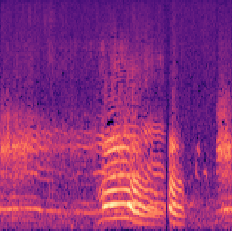
Sound class: Cow